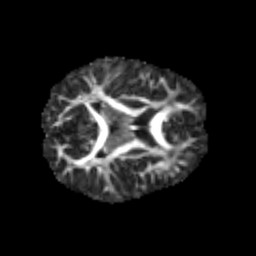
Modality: FA
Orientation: axial
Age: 7
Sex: male
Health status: healthy